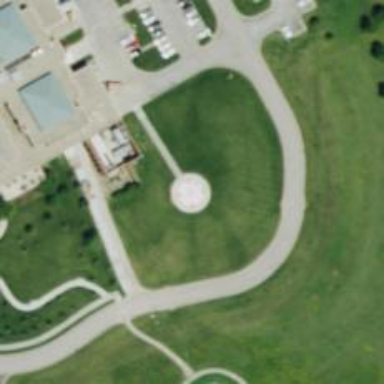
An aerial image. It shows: Image showing helipad at airport.